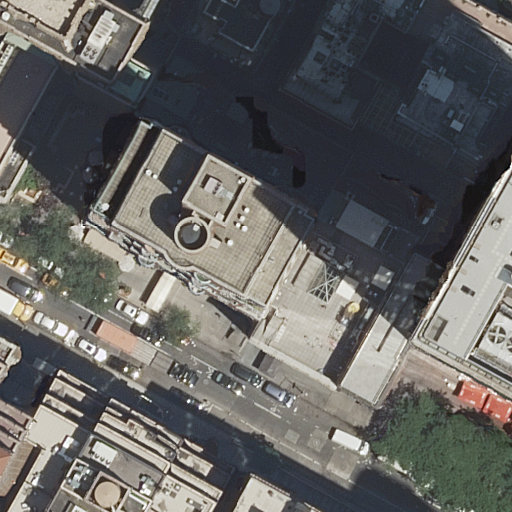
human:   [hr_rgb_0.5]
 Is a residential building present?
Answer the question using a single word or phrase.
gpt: yes

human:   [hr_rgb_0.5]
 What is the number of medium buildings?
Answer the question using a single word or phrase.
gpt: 3

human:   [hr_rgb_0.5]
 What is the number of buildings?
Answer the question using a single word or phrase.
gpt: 12

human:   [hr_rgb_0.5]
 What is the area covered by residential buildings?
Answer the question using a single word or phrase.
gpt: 11996m2

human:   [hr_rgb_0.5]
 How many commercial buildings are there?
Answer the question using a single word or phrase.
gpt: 0

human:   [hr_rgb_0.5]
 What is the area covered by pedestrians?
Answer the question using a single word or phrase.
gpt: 58m2

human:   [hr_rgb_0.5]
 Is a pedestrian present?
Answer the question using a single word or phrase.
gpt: yes

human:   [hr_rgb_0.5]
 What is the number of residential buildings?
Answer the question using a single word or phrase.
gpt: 11

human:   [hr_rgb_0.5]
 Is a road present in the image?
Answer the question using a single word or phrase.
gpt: yes

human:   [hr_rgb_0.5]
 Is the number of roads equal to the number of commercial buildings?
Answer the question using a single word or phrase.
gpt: no

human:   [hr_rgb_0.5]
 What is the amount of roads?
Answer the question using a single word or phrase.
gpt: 2

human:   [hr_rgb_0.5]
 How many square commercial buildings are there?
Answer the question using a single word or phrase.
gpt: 0

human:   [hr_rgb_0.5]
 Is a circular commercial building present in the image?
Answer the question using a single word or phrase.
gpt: no

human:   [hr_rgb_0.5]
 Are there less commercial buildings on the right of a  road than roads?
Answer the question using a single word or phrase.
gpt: yes

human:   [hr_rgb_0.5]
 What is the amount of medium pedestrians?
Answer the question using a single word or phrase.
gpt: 0

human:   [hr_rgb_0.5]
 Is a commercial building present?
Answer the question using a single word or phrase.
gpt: no

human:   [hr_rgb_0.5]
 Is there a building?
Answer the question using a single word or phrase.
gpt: yes

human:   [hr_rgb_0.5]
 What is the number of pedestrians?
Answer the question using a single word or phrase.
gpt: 1

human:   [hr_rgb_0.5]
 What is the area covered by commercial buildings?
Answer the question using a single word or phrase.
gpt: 0m2

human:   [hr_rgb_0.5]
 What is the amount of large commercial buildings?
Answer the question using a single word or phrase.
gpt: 0

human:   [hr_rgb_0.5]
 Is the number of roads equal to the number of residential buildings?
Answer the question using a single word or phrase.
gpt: no

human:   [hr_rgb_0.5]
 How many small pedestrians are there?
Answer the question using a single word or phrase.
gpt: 1

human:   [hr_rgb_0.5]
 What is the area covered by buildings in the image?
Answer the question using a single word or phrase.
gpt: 12877m2

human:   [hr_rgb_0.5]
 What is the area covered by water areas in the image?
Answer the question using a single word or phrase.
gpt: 0m2

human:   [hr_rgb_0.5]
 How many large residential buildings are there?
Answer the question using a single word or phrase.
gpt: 7

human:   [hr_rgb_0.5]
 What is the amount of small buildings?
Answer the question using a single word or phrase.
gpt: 1

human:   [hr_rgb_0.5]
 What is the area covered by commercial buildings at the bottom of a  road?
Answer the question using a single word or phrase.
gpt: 0m2

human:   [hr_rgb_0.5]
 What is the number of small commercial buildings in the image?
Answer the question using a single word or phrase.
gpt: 0

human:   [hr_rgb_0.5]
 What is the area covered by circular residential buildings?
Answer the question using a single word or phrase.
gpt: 0m2

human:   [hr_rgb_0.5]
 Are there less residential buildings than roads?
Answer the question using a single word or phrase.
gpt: no

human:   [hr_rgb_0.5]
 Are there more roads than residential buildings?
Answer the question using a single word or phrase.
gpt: no

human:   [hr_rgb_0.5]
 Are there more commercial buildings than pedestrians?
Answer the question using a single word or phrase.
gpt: no

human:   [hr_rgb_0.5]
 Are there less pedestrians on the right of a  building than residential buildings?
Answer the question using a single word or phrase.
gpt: yes

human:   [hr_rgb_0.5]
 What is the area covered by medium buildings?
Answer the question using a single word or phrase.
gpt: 905m2

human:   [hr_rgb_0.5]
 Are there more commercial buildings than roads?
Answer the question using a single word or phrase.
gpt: no

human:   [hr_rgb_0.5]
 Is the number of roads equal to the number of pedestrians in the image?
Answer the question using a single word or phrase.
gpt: no

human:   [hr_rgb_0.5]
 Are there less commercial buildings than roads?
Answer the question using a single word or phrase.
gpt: yes

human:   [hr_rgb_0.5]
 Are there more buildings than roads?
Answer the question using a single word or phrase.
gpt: yes

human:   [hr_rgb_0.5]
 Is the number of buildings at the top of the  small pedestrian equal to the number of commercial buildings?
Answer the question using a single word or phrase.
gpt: no

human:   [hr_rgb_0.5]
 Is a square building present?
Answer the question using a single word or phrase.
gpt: no

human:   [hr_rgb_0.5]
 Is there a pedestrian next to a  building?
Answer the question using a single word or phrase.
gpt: yes

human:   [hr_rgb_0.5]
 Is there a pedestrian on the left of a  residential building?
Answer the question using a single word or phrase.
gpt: no

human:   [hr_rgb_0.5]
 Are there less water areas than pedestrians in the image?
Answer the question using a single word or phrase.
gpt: yes

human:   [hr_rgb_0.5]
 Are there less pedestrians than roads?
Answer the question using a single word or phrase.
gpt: yes

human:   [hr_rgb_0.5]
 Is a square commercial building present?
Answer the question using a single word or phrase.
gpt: no

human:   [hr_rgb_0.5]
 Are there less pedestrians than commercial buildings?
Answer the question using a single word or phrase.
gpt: no

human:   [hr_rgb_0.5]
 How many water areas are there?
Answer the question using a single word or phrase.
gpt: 0

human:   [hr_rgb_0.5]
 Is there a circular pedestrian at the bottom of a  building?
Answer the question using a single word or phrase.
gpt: no

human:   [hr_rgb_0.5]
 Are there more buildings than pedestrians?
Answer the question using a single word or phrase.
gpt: yes

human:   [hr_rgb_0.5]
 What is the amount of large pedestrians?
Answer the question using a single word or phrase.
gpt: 0

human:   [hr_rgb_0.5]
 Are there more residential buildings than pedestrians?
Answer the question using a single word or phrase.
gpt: yes

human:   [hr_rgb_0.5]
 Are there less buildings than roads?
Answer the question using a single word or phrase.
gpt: no

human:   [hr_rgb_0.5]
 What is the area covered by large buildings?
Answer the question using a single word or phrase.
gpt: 11959m2

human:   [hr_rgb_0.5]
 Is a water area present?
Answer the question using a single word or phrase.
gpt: no

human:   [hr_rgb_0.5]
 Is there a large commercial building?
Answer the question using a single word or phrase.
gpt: no

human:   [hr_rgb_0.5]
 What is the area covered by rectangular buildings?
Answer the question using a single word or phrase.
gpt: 3082m2

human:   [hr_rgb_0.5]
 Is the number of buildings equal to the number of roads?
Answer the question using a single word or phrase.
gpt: no

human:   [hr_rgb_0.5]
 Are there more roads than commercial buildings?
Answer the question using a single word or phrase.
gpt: yes

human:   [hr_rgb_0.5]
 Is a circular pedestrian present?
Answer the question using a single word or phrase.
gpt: no

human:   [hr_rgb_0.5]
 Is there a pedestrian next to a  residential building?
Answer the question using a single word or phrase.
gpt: yes

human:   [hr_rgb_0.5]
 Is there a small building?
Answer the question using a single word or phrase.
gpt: yes

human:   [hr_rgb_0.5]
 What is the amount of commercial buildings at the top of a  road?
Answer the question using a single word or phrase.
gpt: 0

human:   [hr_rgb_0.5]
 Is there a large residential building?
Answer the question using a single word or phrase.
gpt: yes

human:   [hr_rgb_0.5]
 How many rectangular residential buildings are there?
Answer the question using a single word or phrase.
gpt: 3